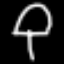
Label: mushroom